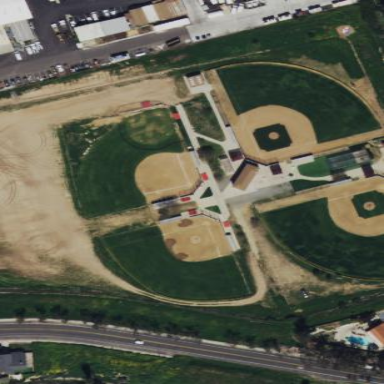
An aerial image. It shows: Baseball pitch for leisure land.